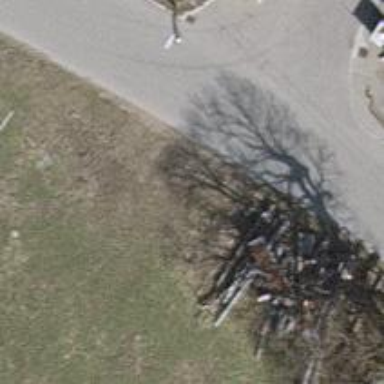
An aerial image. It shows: Minor power line.